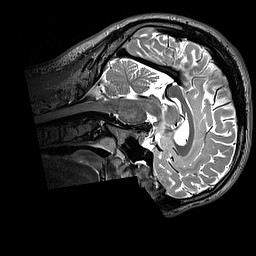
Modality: T2w
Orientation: sagittal
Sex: male
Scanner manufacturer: siemens
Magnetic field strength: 3 T
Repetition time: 3.2 s
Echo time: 0.409 s